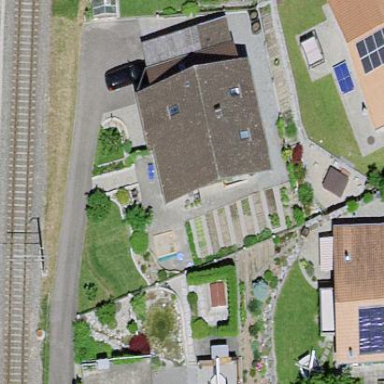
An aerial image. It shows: Residential building.